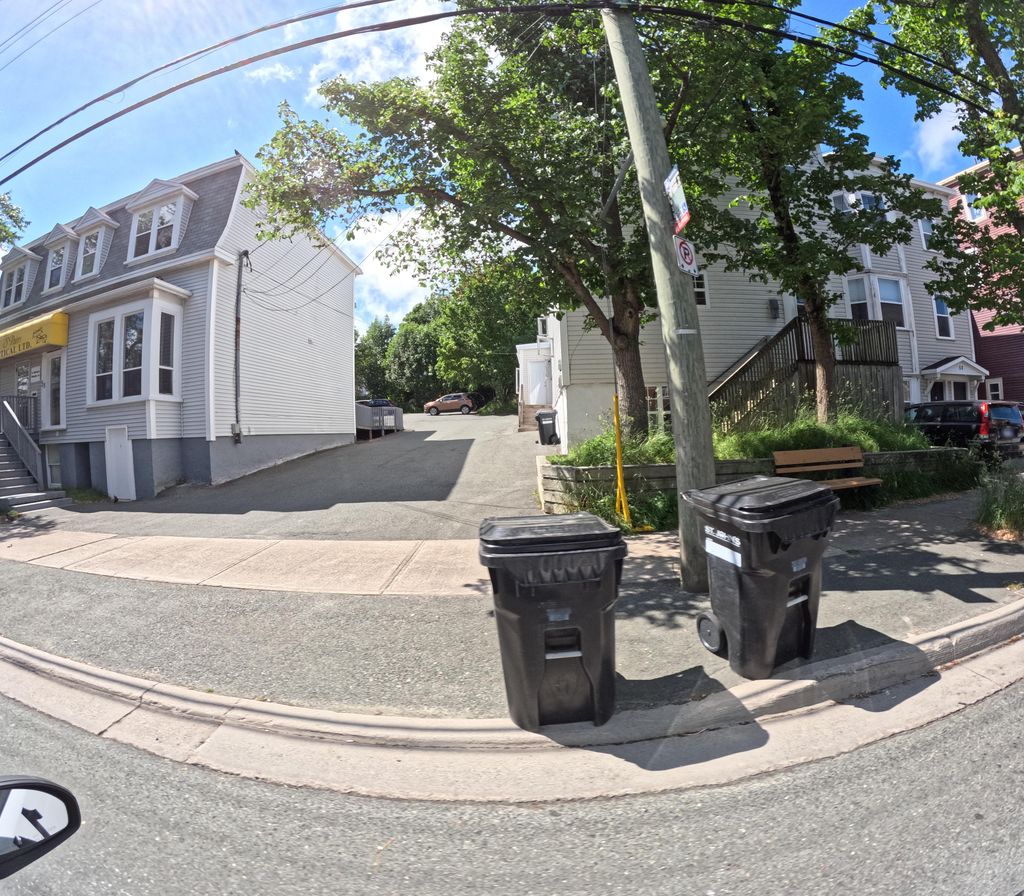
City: st_johns